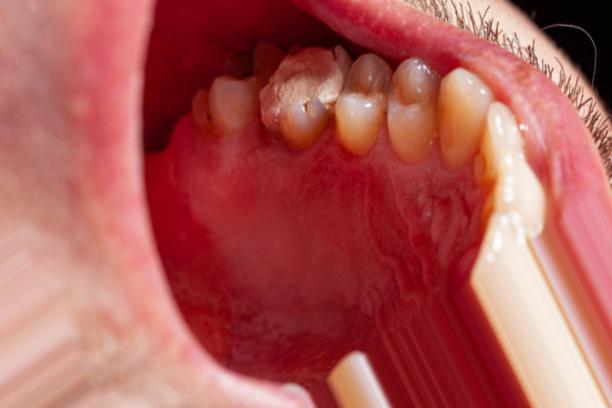
Condition: Caries